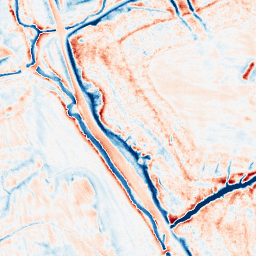
Category: edge_preserving
Decomposition family: anisotropic_diffusion
Decomposition parameters: iterations: 50
kappa: 50
gamma: 0.15
Upsampling method: sinc_blackman
Upsampling parameters: scale: 4
kernel_size: 16
Upsampling scale: 4